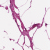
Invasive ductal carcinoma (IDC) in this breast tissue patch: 0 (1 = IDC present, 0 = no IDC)